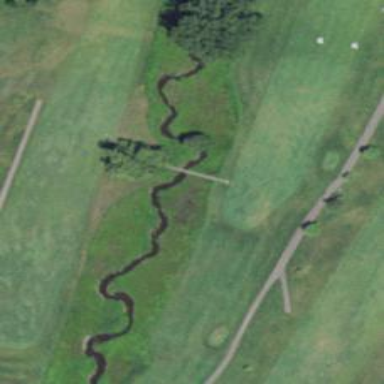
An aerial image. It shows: Service road on bridge designed for golf cartpath.